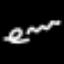
Label: squiggle